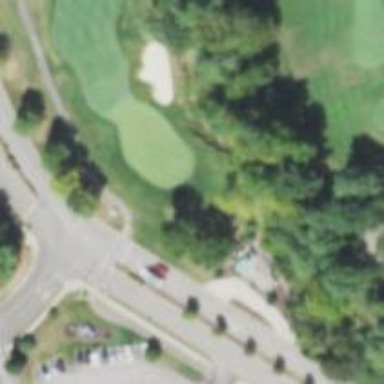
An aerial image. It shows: View of golf hole.